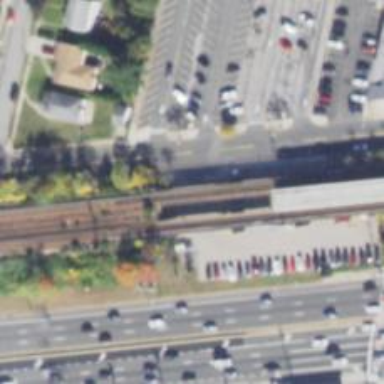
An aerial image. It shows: Railway bridge with electrified rail tracks.